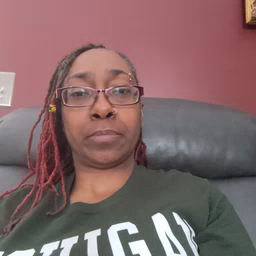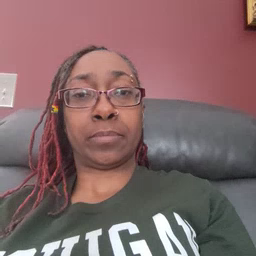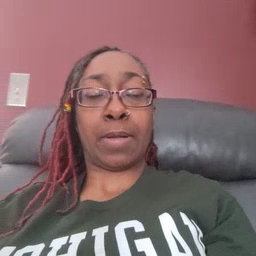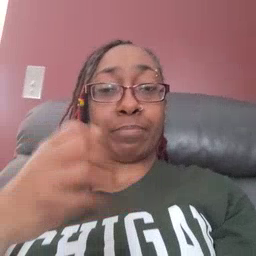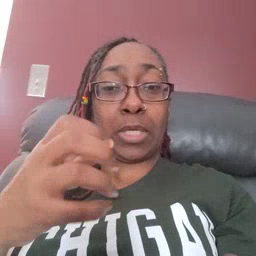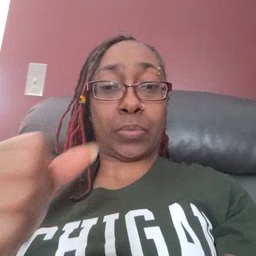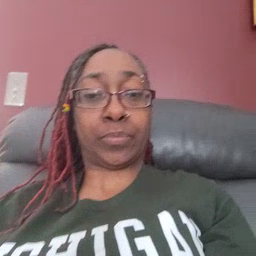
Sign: milk